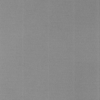
Label: dusty